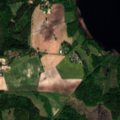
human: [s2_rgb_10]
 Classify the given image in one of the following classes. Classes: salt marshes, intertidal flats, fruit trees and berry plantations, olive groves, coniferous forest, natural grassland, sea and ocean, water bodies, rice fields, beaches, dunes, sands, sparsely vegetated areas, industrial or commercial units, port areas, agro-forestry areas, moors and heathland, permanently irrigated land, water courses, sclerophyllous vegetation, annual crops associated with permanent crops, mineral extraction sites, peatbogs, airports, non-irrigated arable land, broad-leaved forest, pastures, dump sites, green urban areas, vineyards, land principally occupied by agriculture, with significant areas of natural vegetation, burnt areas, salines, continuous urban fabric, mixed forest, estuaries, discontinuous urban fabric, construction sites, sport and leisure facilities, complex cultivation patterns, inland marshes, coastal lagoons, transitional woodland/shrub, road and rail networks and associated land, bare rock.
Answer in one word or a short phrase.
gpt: non-irrigated arable land, land principally occupied by agriculture, with significant areas of natural vegetation, broad-leaved forest, coniferous forest, mixed forest, water bodies